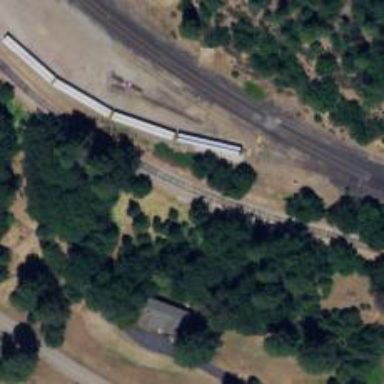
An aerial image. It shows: Railway track.